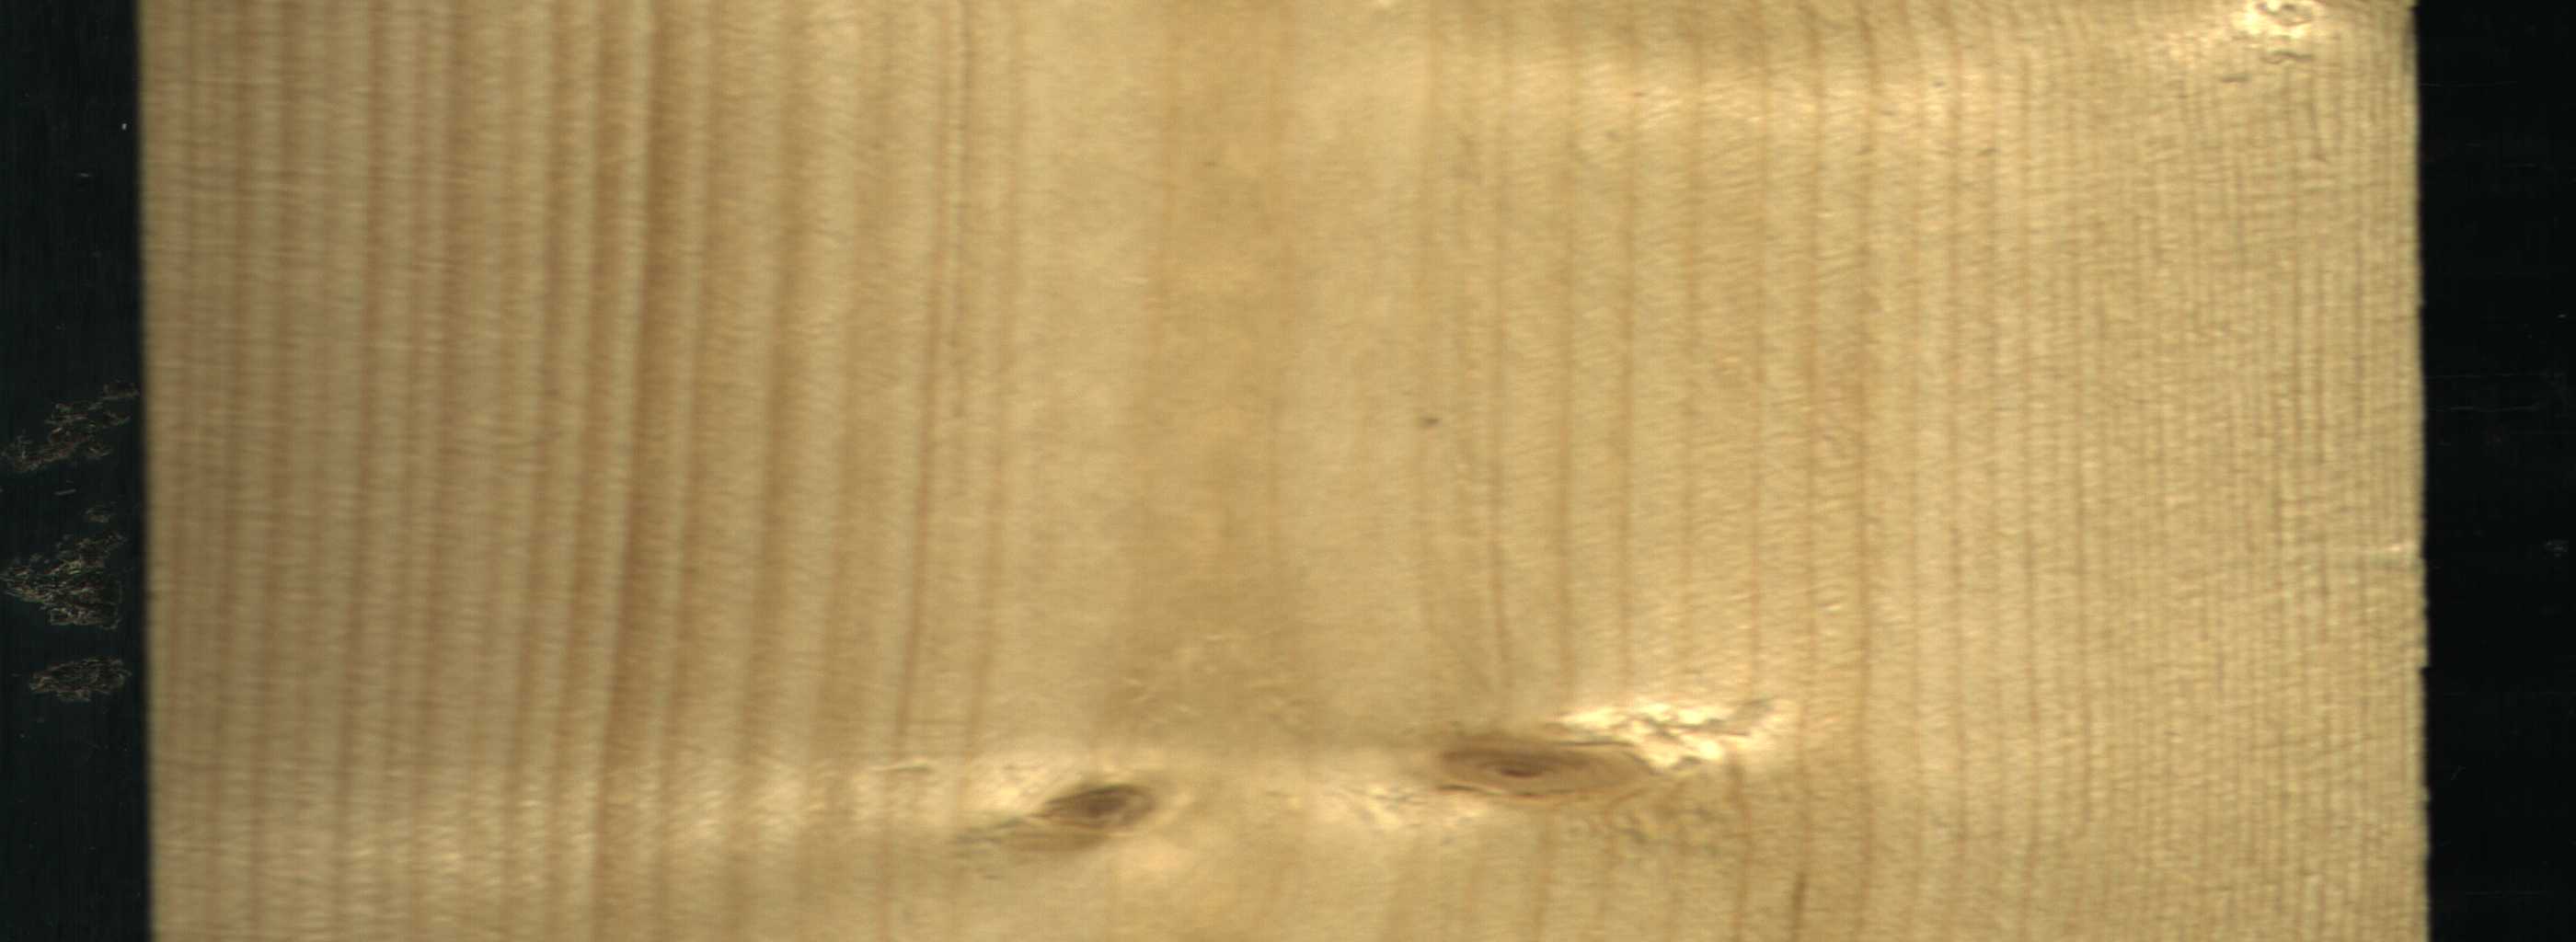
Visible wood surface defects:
Live_Knot
Live_Knot